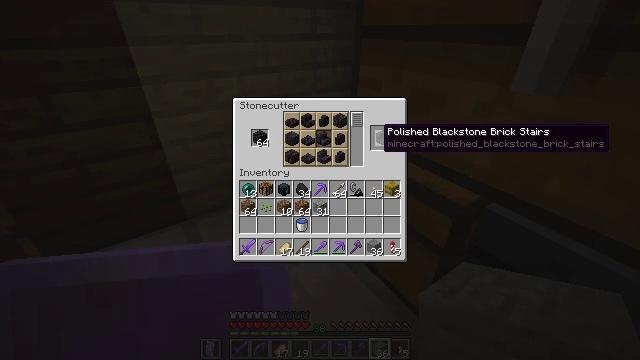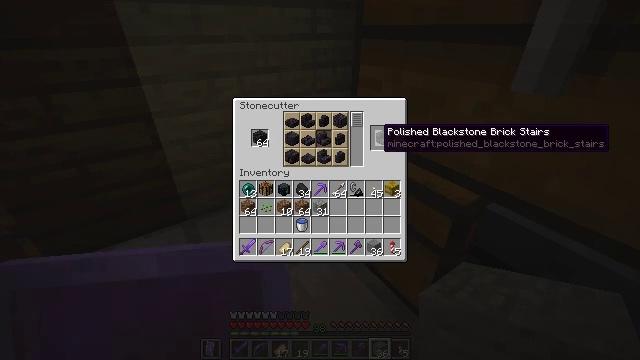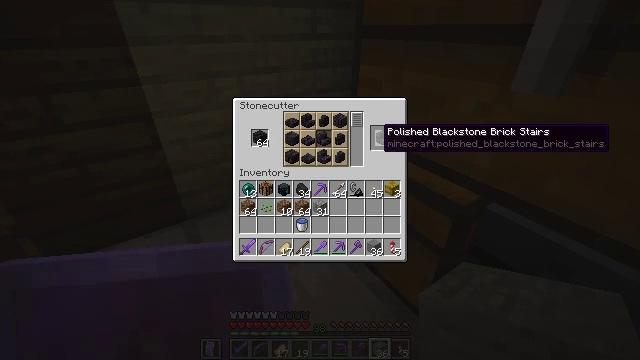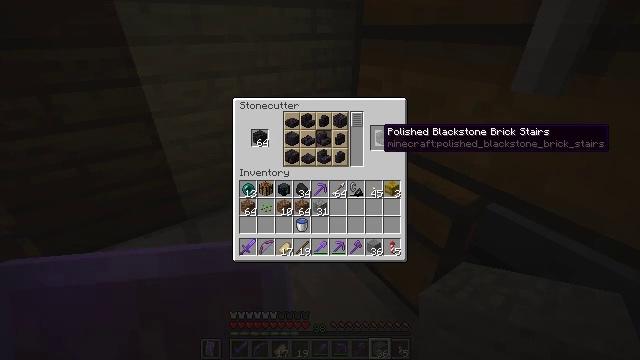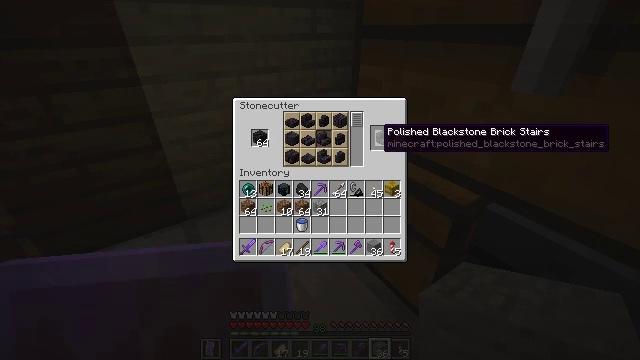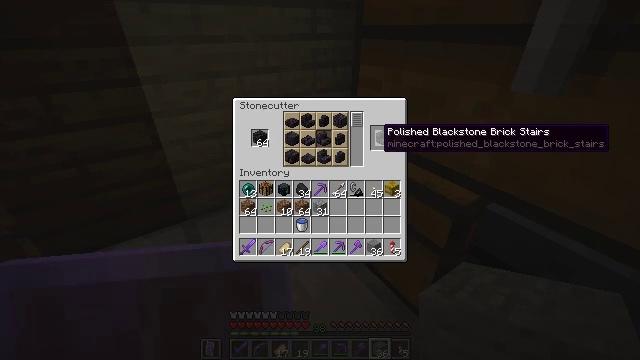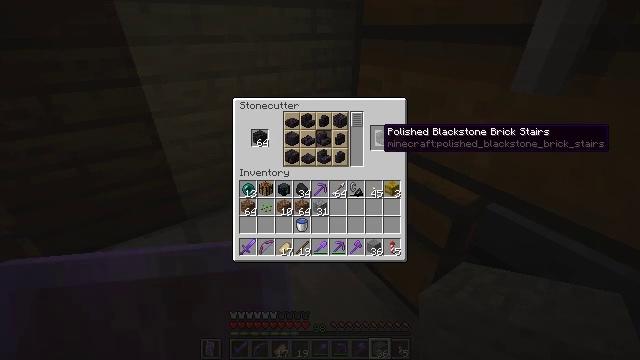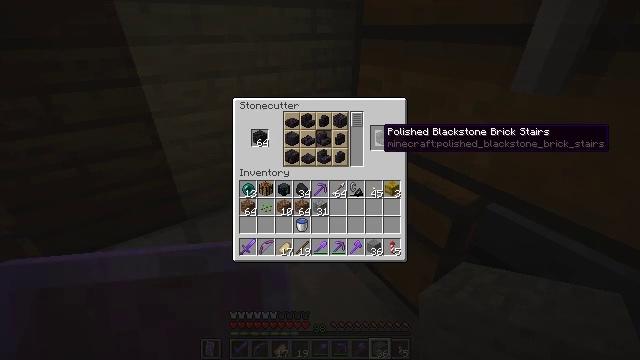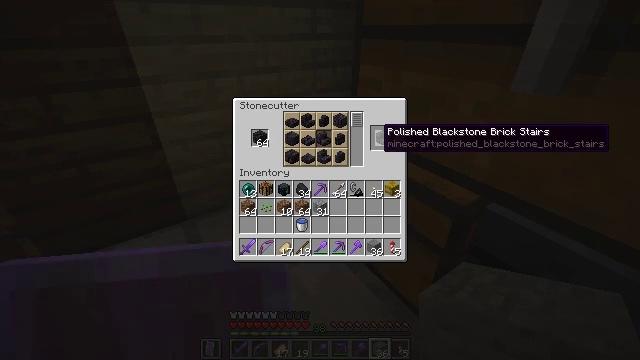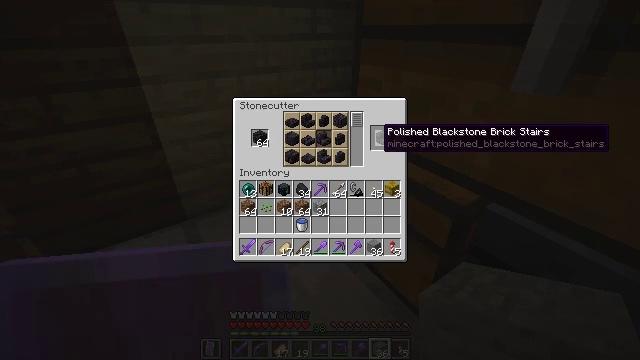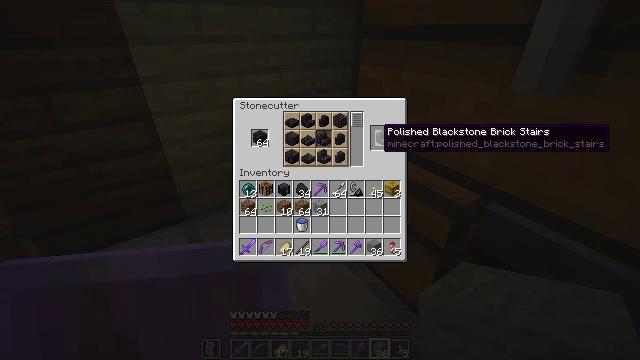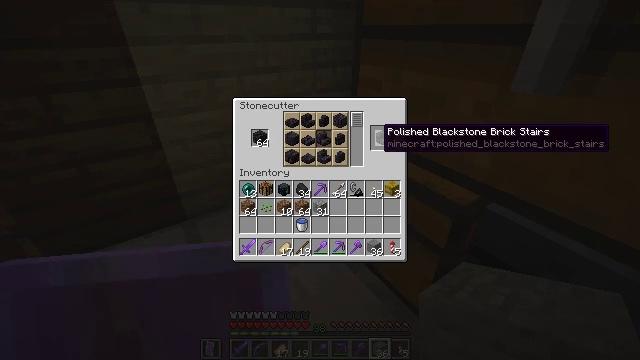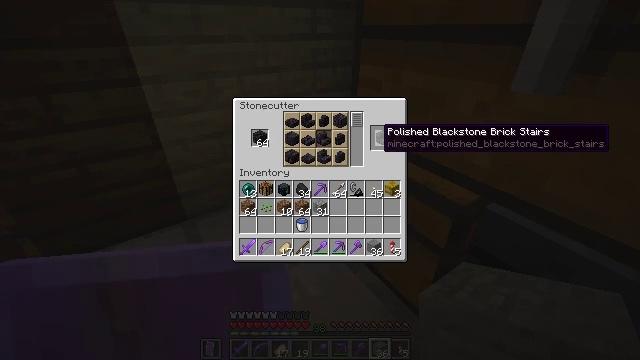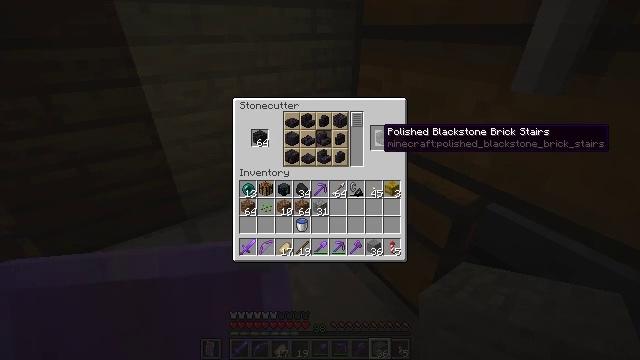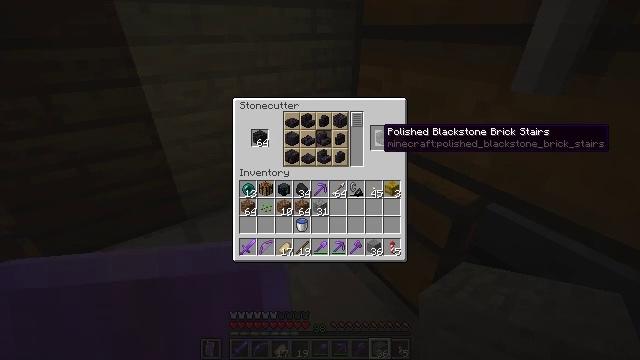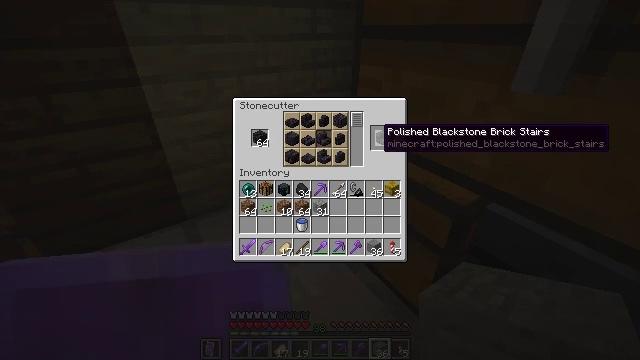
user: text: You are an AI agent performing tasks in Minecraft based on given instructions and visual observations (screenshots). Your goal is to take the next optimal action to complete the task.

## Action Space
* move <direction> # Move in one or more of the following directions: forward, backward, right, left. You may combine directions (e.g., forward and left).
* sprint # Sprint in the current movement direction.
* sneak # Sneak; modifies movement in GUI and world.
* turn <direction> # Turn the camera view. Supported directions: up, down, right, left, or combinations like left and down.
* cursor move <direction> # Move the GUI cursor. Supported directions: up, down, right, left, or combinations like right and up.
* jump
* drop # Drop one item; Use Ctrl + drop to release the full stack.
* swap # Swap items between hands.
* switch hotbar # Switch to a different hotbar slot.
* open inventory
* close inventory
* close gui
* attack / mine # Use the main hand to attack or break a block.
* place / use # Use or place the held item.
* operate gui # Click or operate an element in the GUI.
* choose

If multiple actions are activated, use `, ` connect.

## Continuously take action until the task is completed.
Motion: motion action
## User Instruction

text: Convert all your polished blackstone into polished blackstone bricks.
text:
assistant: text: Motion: no_op
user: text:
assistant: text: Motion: no_op
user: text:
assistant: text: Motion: no_op
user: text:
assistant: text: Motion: no_op
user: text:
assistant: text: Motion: no_op
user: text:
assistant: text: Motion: no_op
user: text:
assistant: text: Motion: no_op
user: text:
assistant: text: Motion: no_op
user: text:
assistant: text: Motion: no_op
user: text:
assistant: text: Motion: no_op
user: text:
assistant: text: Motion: no_op
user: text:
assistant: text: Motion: no_op
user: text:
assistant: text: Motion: no_op
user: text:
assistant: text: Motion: no_op
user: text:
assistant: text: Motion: no_op
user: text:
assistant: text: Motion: no_op
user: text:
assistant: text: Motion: no_op
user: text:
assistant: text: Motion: no_op
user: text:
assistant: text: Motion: no_op
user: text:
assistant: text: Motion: no_op
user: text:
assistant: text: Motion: no_op
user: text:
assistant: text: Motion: no_op
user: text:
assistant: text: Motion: no_op
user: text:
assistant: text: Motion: no_op
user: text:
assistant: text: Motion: no_op
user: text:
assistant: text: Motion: no_op
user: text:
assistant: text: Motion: no_op
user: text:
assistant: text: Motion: no_op
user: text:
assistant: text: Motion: no_op
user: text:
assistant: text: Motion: no_op